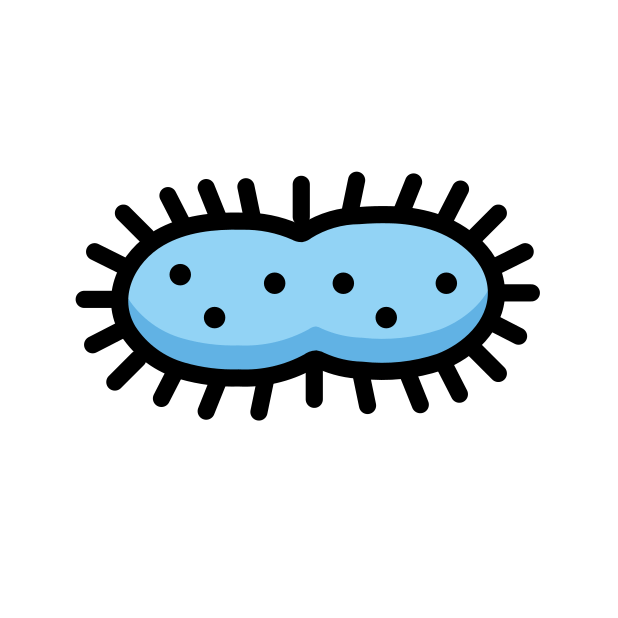
microbe